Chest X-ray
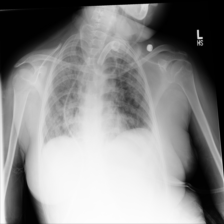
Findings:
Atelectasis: negative
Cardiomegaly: negative
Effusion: negative
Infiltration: positive
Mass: negative
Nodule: negative
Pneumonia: negative
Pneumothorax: negative
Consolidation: negative
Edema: negative
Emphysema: negative
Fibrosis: negative
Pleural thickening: negative
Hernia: negative